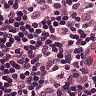
Metastatic tissue present: no